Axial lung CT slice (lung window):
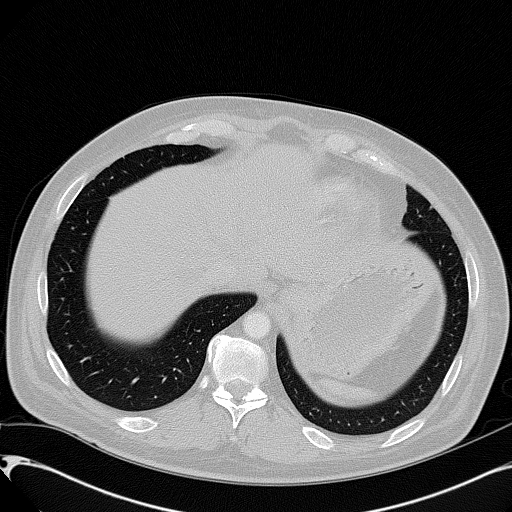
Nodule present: no